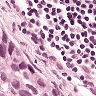
Metastatic tissue present: yes